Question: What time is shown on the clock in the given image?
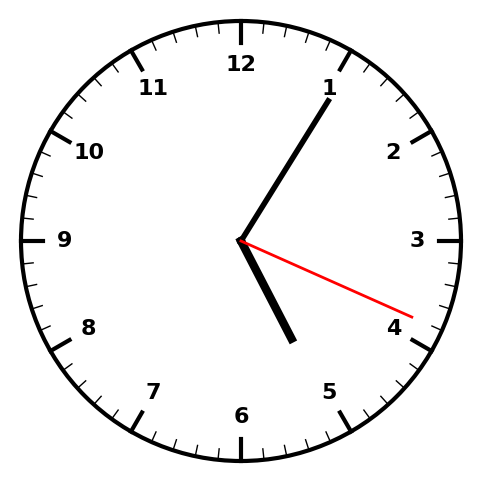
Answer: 05:05:19